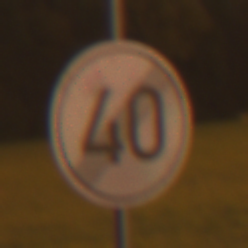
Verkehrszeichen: EndeGeschwindigkeit40
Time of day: Night
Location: Outdoor (Suburban)
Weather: PartlyCloudy
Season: NotSpecified
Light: Artificial